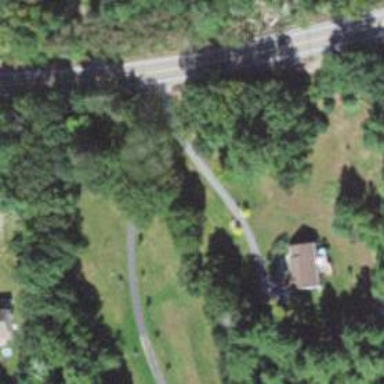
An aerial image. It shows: Residential driveway designated as service road.